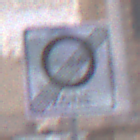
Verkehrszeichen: EndeUmweltzone
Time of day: SunriseSunset
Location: Outdoor (Urban)
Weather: PartlyCloudy
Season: NotSpecified
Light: Natural